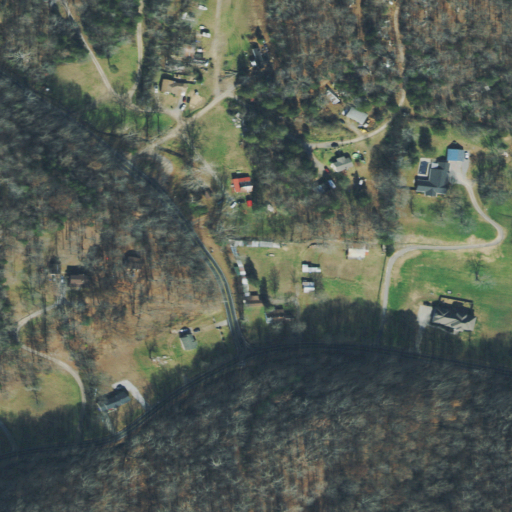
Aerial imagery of valley in Tennessee named McMurtry Hollow containing deciduous forest, open development, pasture, mixed forest, medium intensity development, and low intensity development